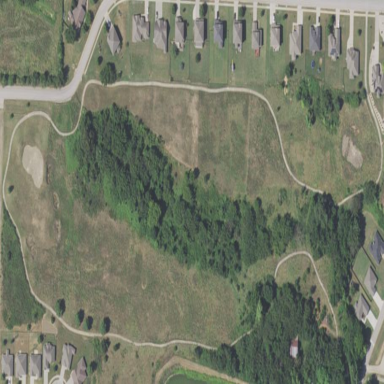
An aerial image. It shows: Rough grassy area used for golf.